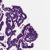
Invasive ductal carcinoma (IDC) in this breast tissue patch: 0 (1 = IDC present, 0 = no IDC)